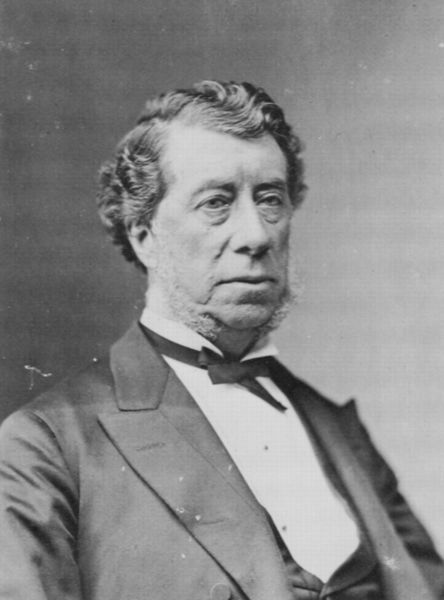
Titel: Gov. Hamilton Fish, New York
Künstler: Mathew B. Brady
Schlagwörter: mann, weiß, grau, haar, mund, nase, ohr, profil, schwarz, stirn, blick, schleife, alt, anzug, bart, hemd, jacke, augen, falten, gesicht, kragen, hals, portrait, porträt, auge, haare, sitzend, stoff, kinn, knopf, lippen, locke, locken, ohren, scheitel, traurig, seitlich, krawatte, ernst, büste, atelier, glänzend, knöpfe, dreiviertelprofil, fliege, kinnbart, revers, sakko, tränensäcke, jacket, weste, unscharf, foto, fotografie, dreiviertel, schwarzweiß, backenbart, politiker, photo, halbprofil, kanzler, tolle, warze, anzugjacke, älterer mann, vorhemd, 19.jahrhundert, 20.jahrhundert